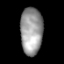
Tissue: prostate
Cell type: Fibroblasts
Senescence score: 0.6858
Nuclear area (px): 1023
Mean DAPI intensity: 154.204